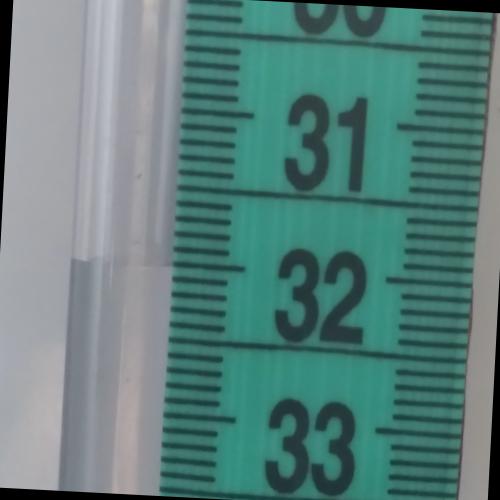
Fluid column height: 32.0 cm